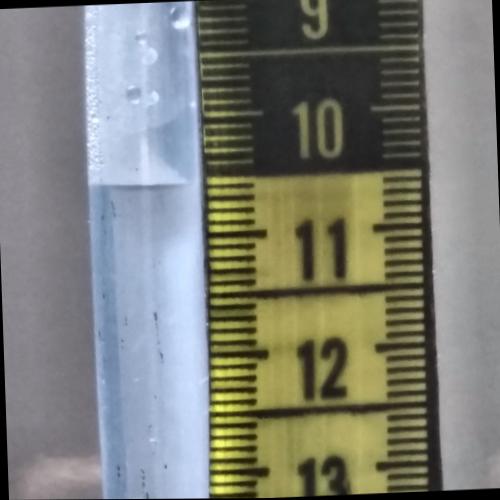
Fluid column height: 10.6 cm